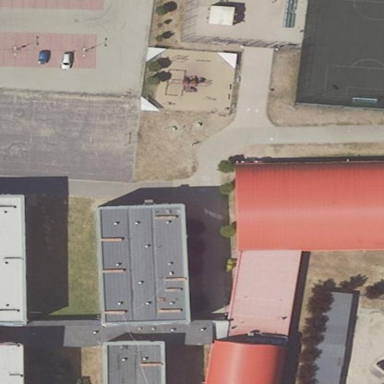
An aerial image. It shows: School facility within area designated for education.